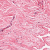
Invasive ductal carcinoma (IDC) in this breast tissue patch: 0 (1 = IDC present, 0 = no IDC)